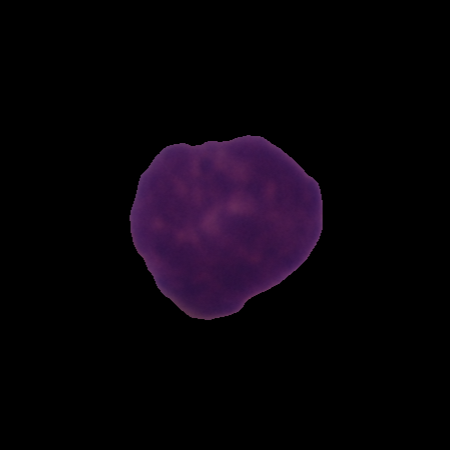
Label: healthy